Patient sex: M
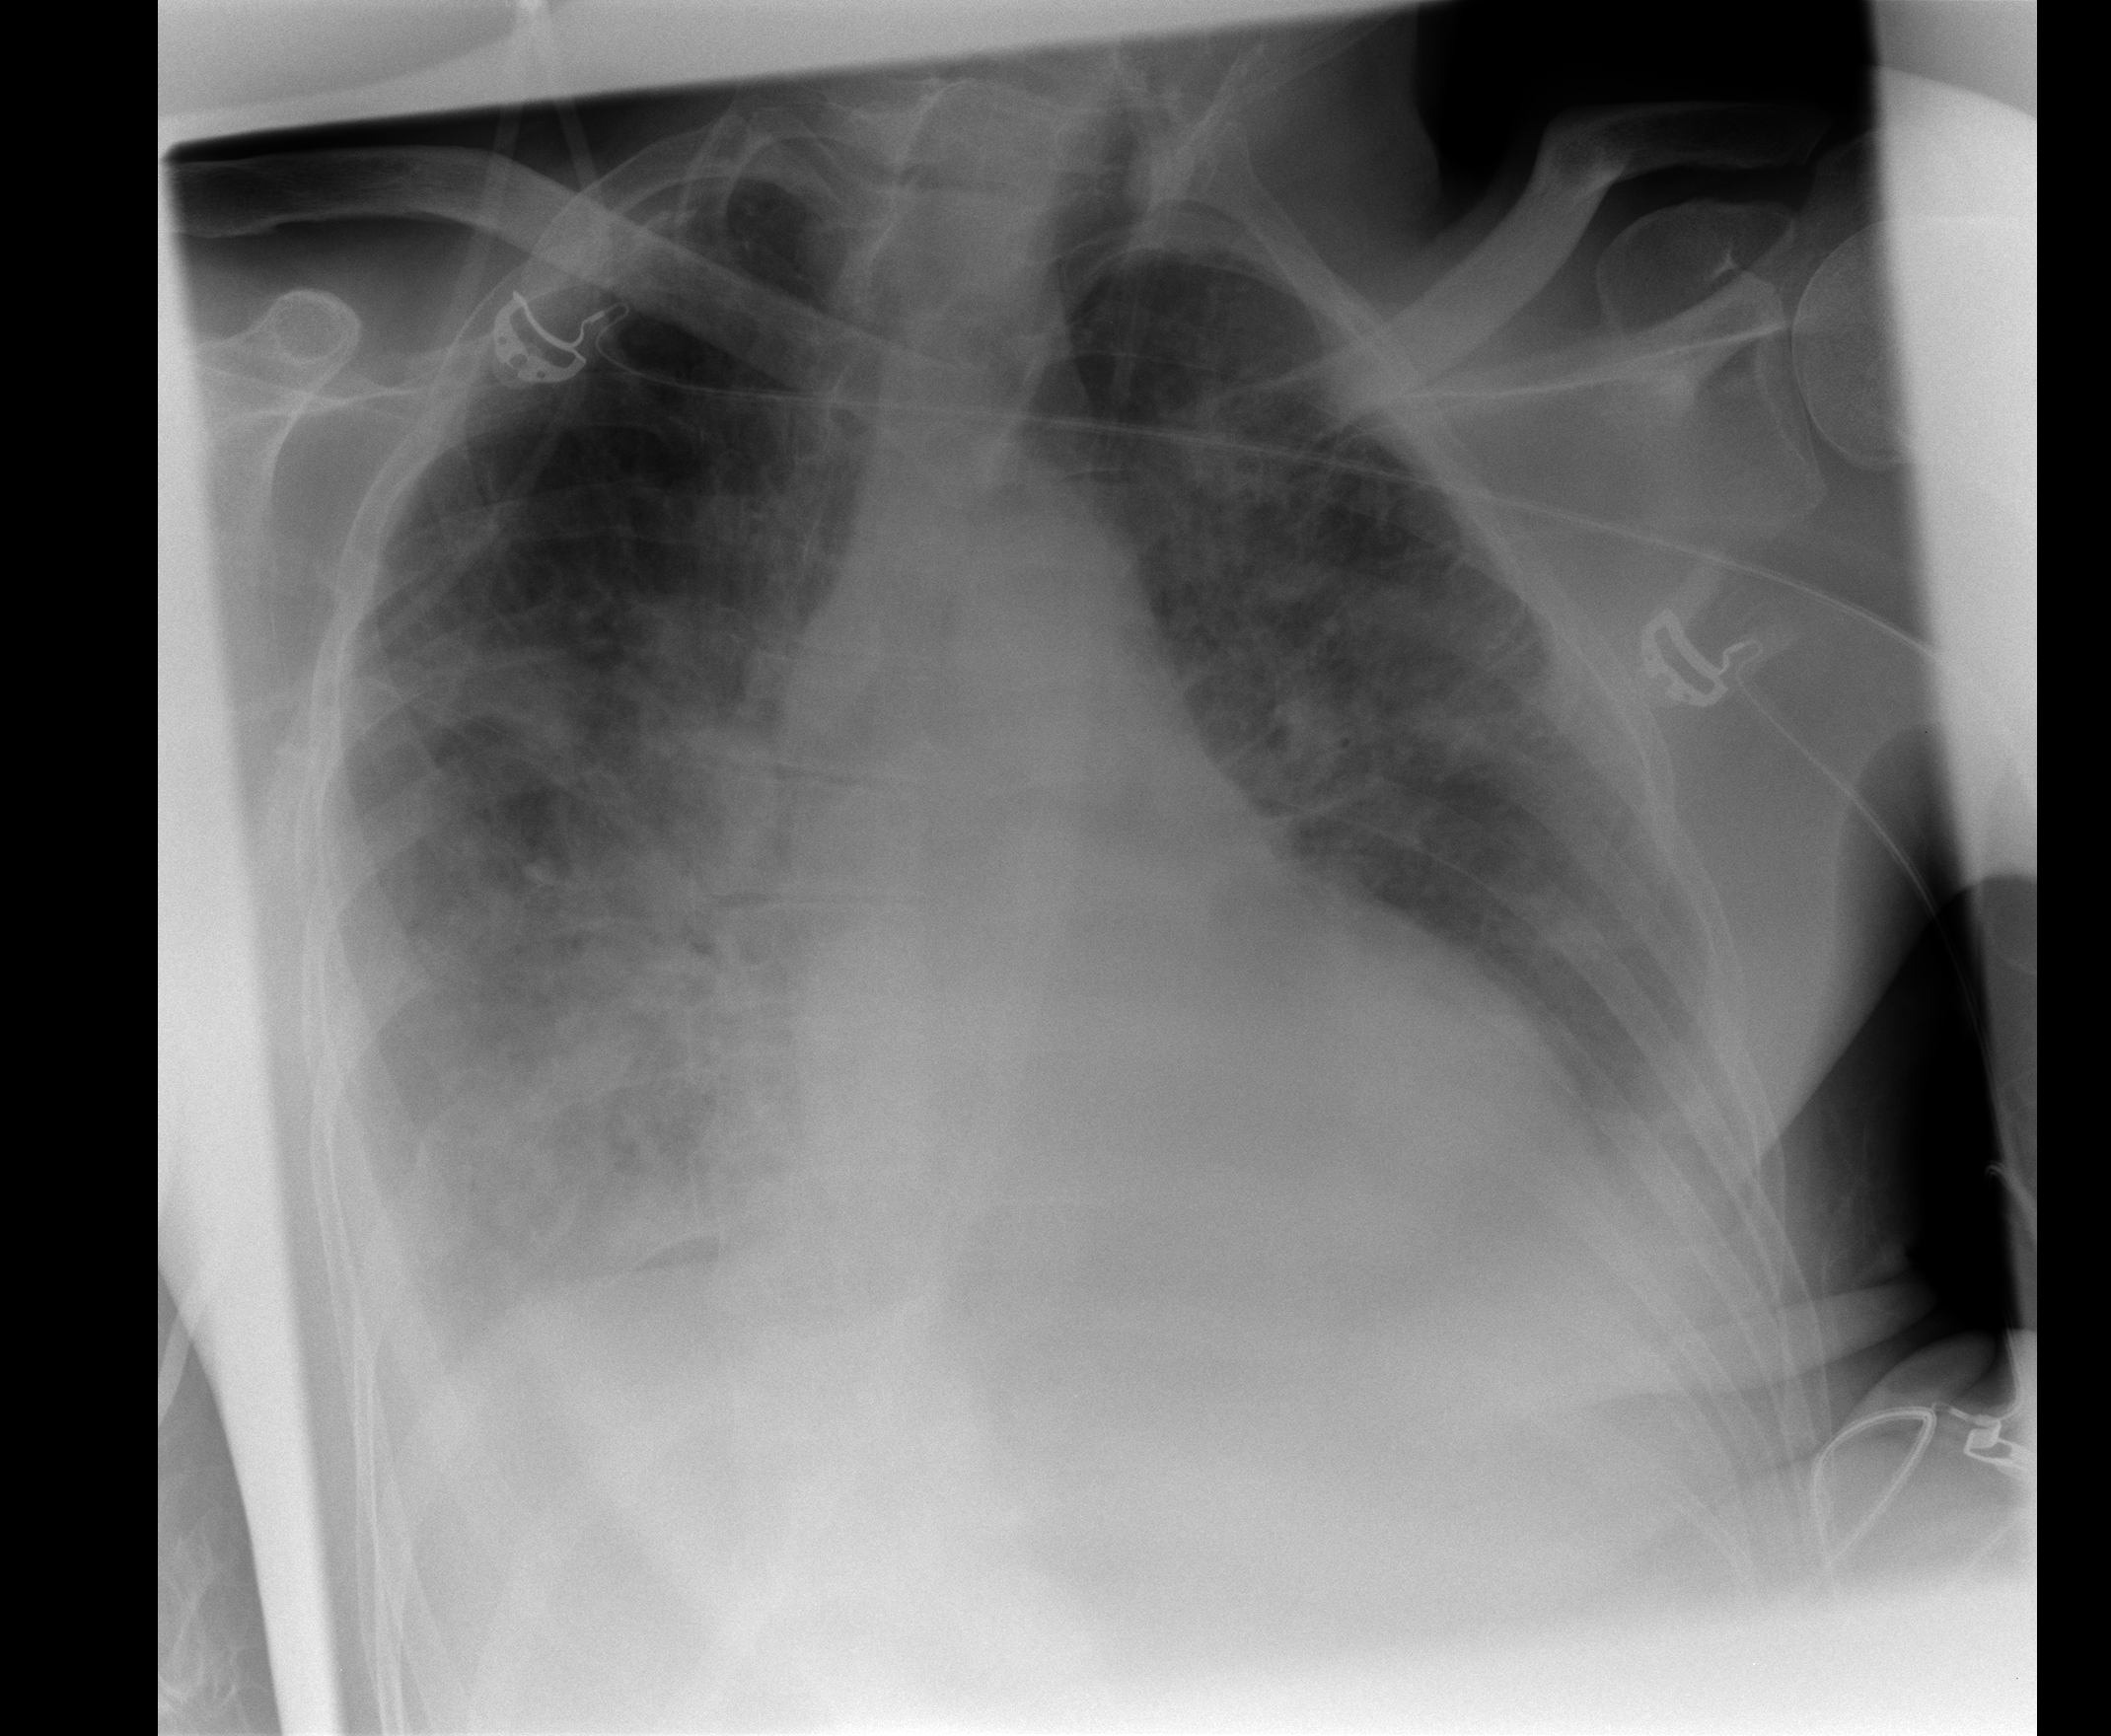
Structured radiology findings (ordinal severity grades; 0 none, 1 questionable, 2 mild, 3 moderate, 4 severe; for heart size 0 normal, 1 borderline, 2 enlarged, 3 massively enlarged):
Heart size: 0
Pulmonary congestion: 2
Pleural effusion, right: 0
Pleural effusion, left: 0
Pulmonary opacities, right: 3
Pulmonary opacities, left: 3
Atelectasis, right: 2
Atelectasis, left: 2